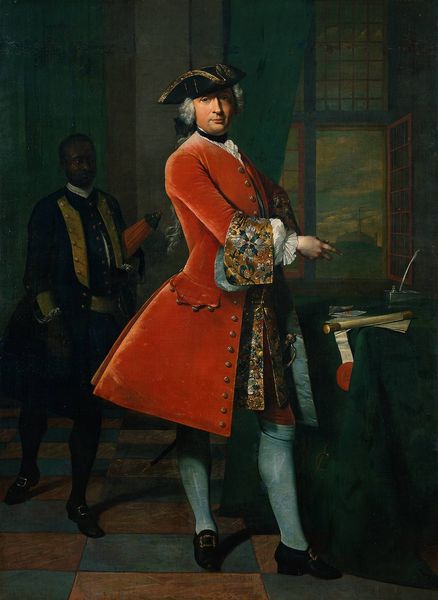
Titel: Jan Pranger (1700-1773). Generaldirektor der Goldküste(1730-1734)
Künstler: Frans van der Mijn
Standort: Amsterdam
Institution: Rijksmuseum
Schlagwörter: blau, dunkel, feder, gemälde, hand, himmel, mann, schatten, weiß, grün, landschaft, menschen, ocker, fenster, finger, frankreich, geste, haar, hell, hut, marmor, mund, männer, nacht, nase, orange, raum, schwarz, tisch, zimmer, rot, schirm, sonnenschirm, muster, rock, schachbrett, schachbrettmuster, anzug, hemd, hose, jacke, wand, augen, barock, diener, gesicht, kragen, samt, ärmel, bildnis, herr, niederlande, portrait, porträt, tischdecke, tischtuch, vorhang, gitter, boden, gold, interieur, mantel, stickerei, stoff, adel, kinn, knopf, locke, locken, renaissance, perücke, aussicht, schiff, wangen, arbeitszimmer, papier, schreibtisch, fußboden, halsband, schuhe, sprossenfenster, dunkelgrün, amerika, saal, friedrich, könig, painting, glanz, manteau, klavier, robe, strumpf, edel, rüschen, zeigen, knöpfe, gehrock, karos, strümpfe, neger, offen, knabe, fliesen, säbel, uniform, chapeau, soldat, waffe, napoleon, adeliger, degen, dreispitz, manschette, herrscher, tasche, schuh, vertrag, fürst, politiker, tinte, rolle, gestus, schwarzer, sklave, glasfenster, papierrolle, aufschläge, brief, schreiben, general, herzog, rouge, anglais, manteltasche, fingerzeig, feldherr, schriftrolle, mohr, kniebundhose, schnallenschuh, gelehrter, edelmann, admiral, aufklärung, deuten, entdecker, fingerkaro, geöffnet, glasfass, interieue, livree, livré, lord, samtmantel, schnallenschuhe, schreiber, schriftstück, seefahrer, siegel, spangenschuhe, standportait, standporträt, studierzimmer, tintenfass, urkunde, büro, manteö, stulpen, golf, person, philosophie, american, voltaire, mönner, potrait, köig, wellington, vintage, regenschrm, leend